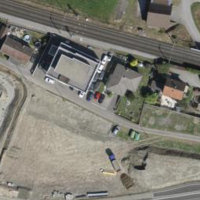
EUNIS habitat code: 24
Species observed at this site:
Streptopelia decaocto
Milvus milvus
Pernis apivorus
Picus viridis
Milvus migrans